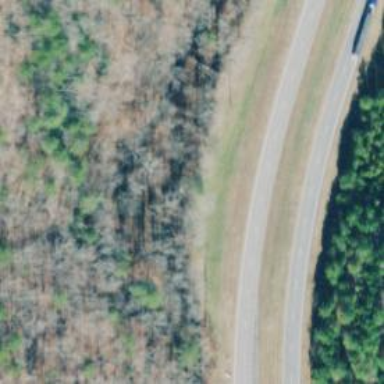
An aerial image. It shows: Trunk highway.